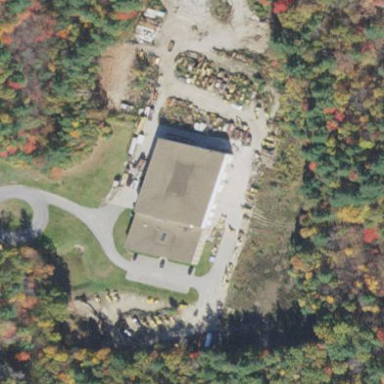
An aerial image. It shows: Commercial building.